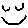
Label: smiley face